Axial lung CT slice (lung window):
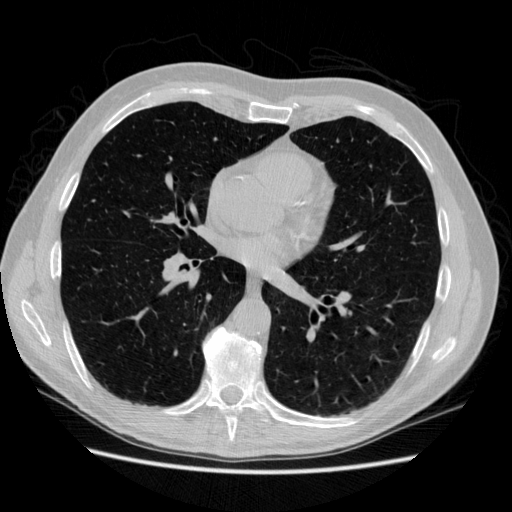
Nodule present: no